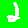
Digit: 2